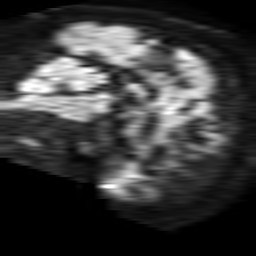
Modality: TRACE
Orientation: sagittal
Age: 52
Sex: male
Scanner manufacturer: philips
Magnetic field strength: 1.5 T
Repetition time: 3.398 s
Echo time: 0.06922 s